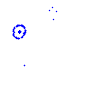
Particle: proton